Aerial crown-view tile of a tropical tree (Barro Colorado Island, Panama), acquired 20250414:
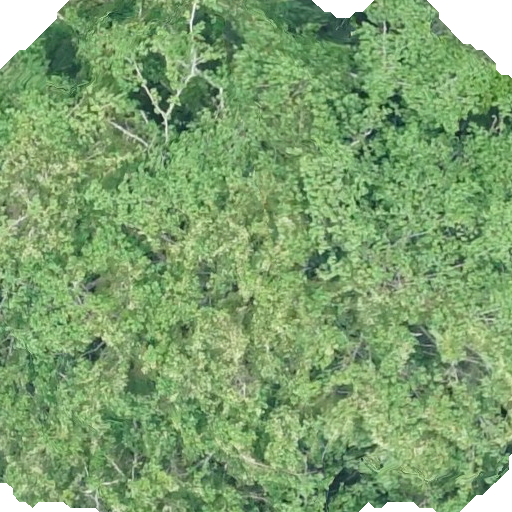
Species: Hura crepitans
GBIF accepted scientific name: Hura crepitans
Crown area: 443.981 m²